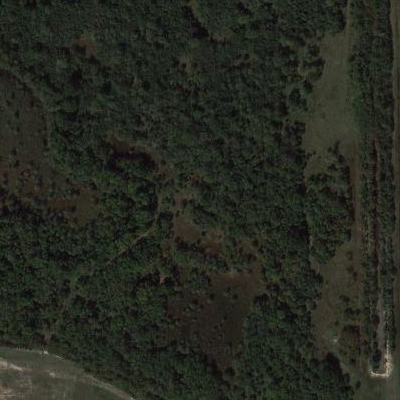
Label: eForest